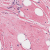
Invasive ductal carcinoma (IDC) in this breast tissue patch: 0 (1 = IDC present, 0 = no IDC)